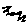
Label: zigzag